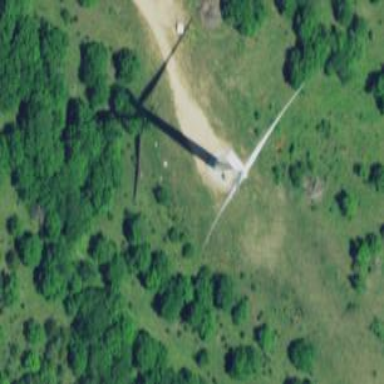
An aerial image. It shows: Wind turbine generator that utilizes wind as its source for generating electricity. It is of the horizontal axis type.